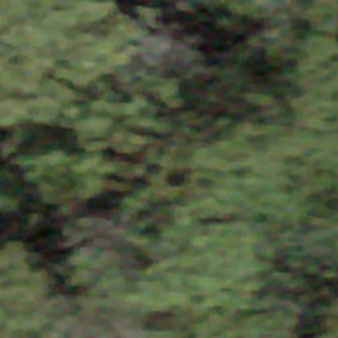
Label: other